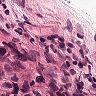
Metastatic tissue present: yes